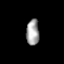
Tissue: prostate
Cell type: T cells
Senescence score: 0.3433
Nuclear area (px): 325
Mean DAPI intensity: 162.305